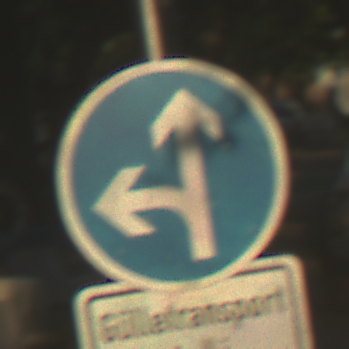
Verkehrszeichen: VorgeschriebeneFahrtrichtungGeradeausOderLinks
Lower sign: BesondereFahrzeugeUndTransportgueter12
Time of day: SunriseSunset
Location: Outdoor (Suburban)
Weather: Clear
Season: NotSpecified
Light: Natural